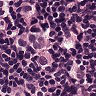
Metastatic tissue present: yes